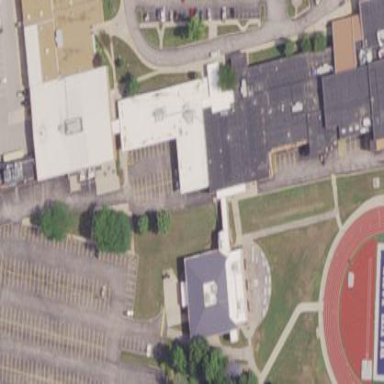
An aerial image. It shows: School building.